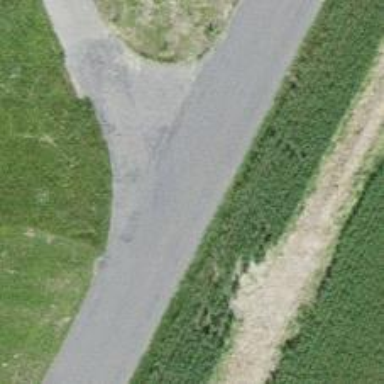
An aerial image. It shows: Unclassified road.